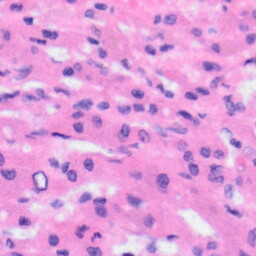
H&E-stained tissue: Liver